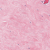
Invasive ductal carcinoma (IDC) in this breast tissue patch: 0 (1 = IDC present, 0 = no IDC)